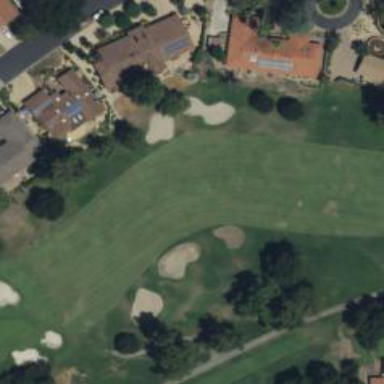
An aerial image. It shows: View of golf hole.